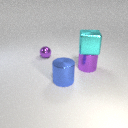
small purple metal sphere to the left of large blue metal cylinder